Question: I always struggle with UI design and this is giving me problems.
I have an Activity which uses Theme.Dialog to make it appear as a popup. My problem is I want it to always have max screen width regardless of the child components' widths. In the images below, the dialog width on the left is being forced to maximum by the width of the text in the spinner (I don't mind the spinner text being clipped - I'm just happy with the dialog width and it's how I'd like it to look.
If I change the spinner selection to an option with shorter text however, I get the dialog on the right. Instead of the text being clipped and the spinner forcing max width of the dialog, the text easily fits and the spinner (and dialog) shrink.
My layout is using LinearLayout elements which I'm sure is the main problem but I can't workout what a suitable alternative would be or how to say 'always make the dialog max width'.
Any help greatly appreciated.

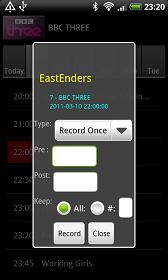
Answer: In the onCreate method of your activity, put in the following
'''
getWindow().setLayout (LayoutParams.FILL_PARENT /* width */ , LayoutParams.WRAP_CONTENT /* height */);
'''